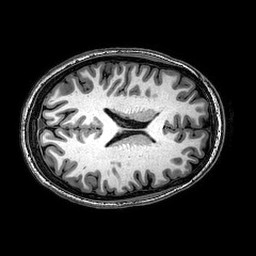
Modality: T1w
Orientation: axial
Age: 22
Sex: female
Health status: healthy
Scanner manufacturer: philips
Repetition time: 0.008239 s
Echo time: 0.00381 s